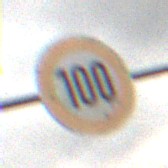
Verkehrszeichen: Geschwindigkeit100
Umgebung: Outdoor, Nature
Tageszeit: Midday
Wetter: Overcast
Licht: Natural
Jahreszeit: NotSpecified
Kontrast: LowContrast